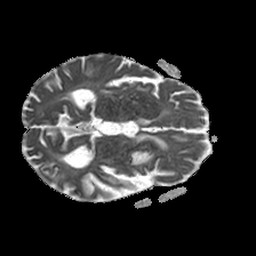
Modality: ADC
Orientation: axial
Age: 79
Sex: male
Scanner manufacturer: philips
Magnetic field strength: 1.5 T
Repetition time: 3.531 s
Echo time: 0.06922 s